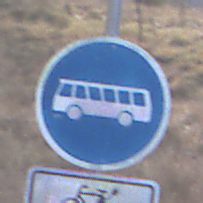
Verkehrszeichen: Busssonderstreifen
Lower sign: EinspurigeFahrzeugeFrei6
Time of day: MorningAfternoon
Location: Outdoor (Nature)
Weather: PartlyCloudy
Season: NotSpecified
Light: Natural